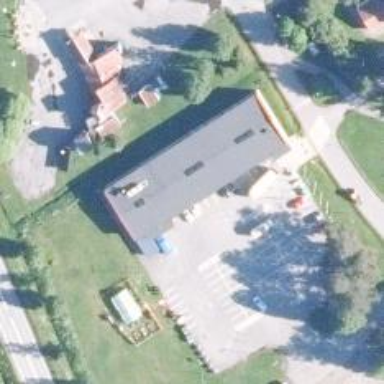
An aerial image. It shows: Convenience shop.